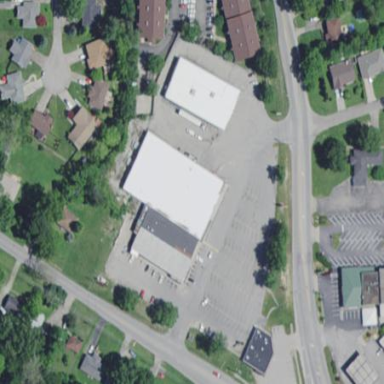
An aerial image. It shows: Building used for roller skating.